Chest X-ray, AP view. Patient: 53 years old, sex M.
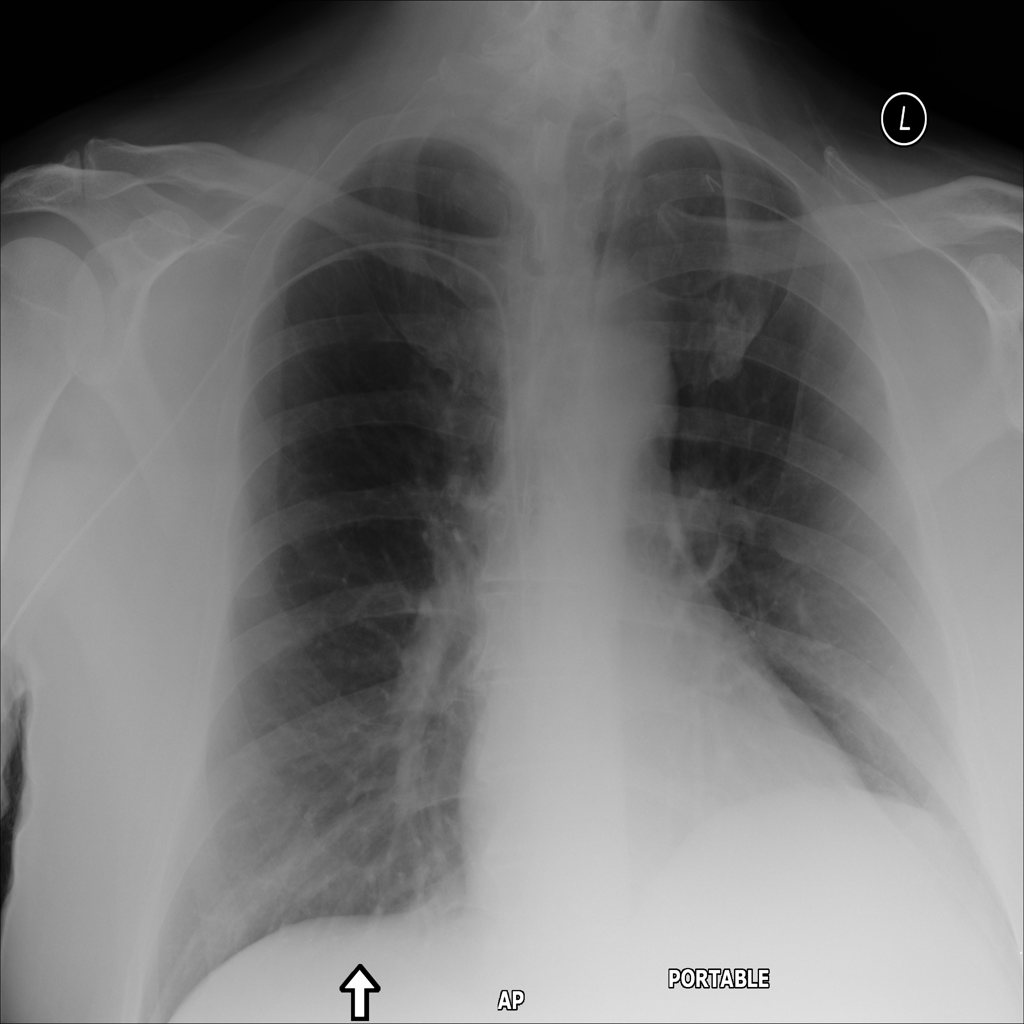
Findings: No Finding